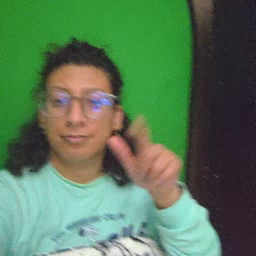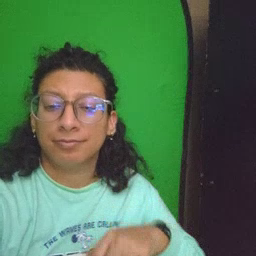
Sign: sleep